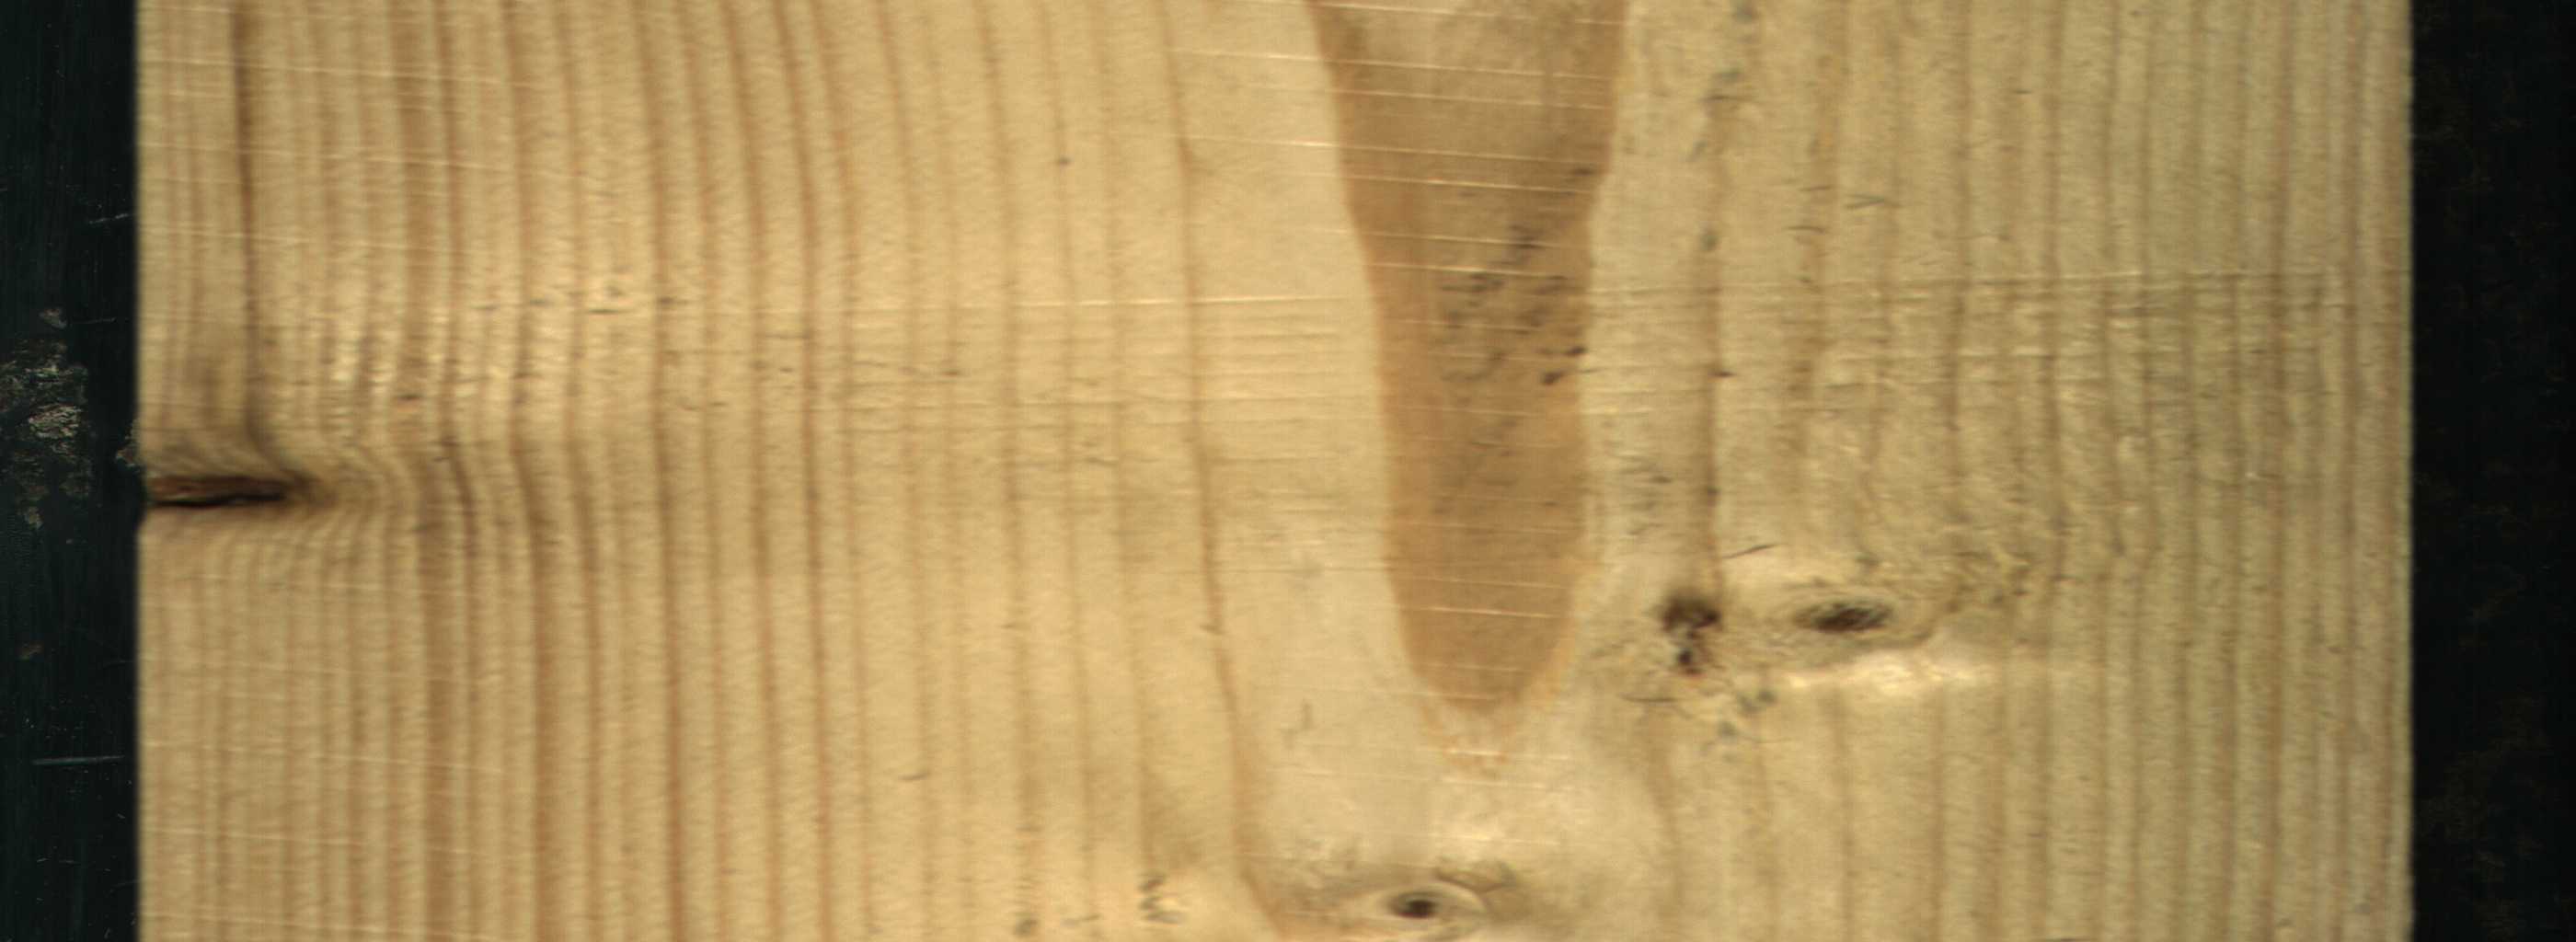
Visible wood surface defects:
Dead_Knot
Dead_Knot
Dead_Knot
Live_Knot